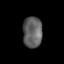
Tissue: prostate
Cell type: Epithelial cells
Senescence score: 0.3516
Nuclear area (px): 593
Mean DAPI intensity: 96.175